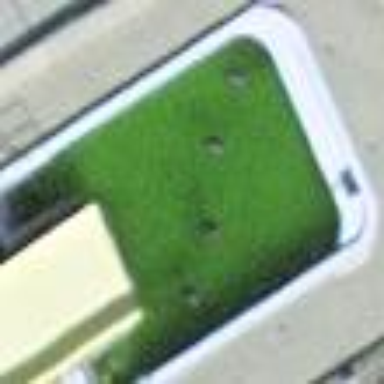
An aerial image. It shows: Swimming pool area designated for leisure and sport.